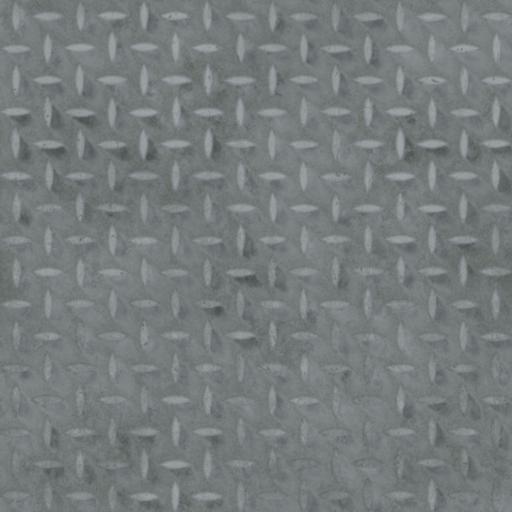
Tags: diamond plate floor industrial metal pattern steel